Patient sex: M
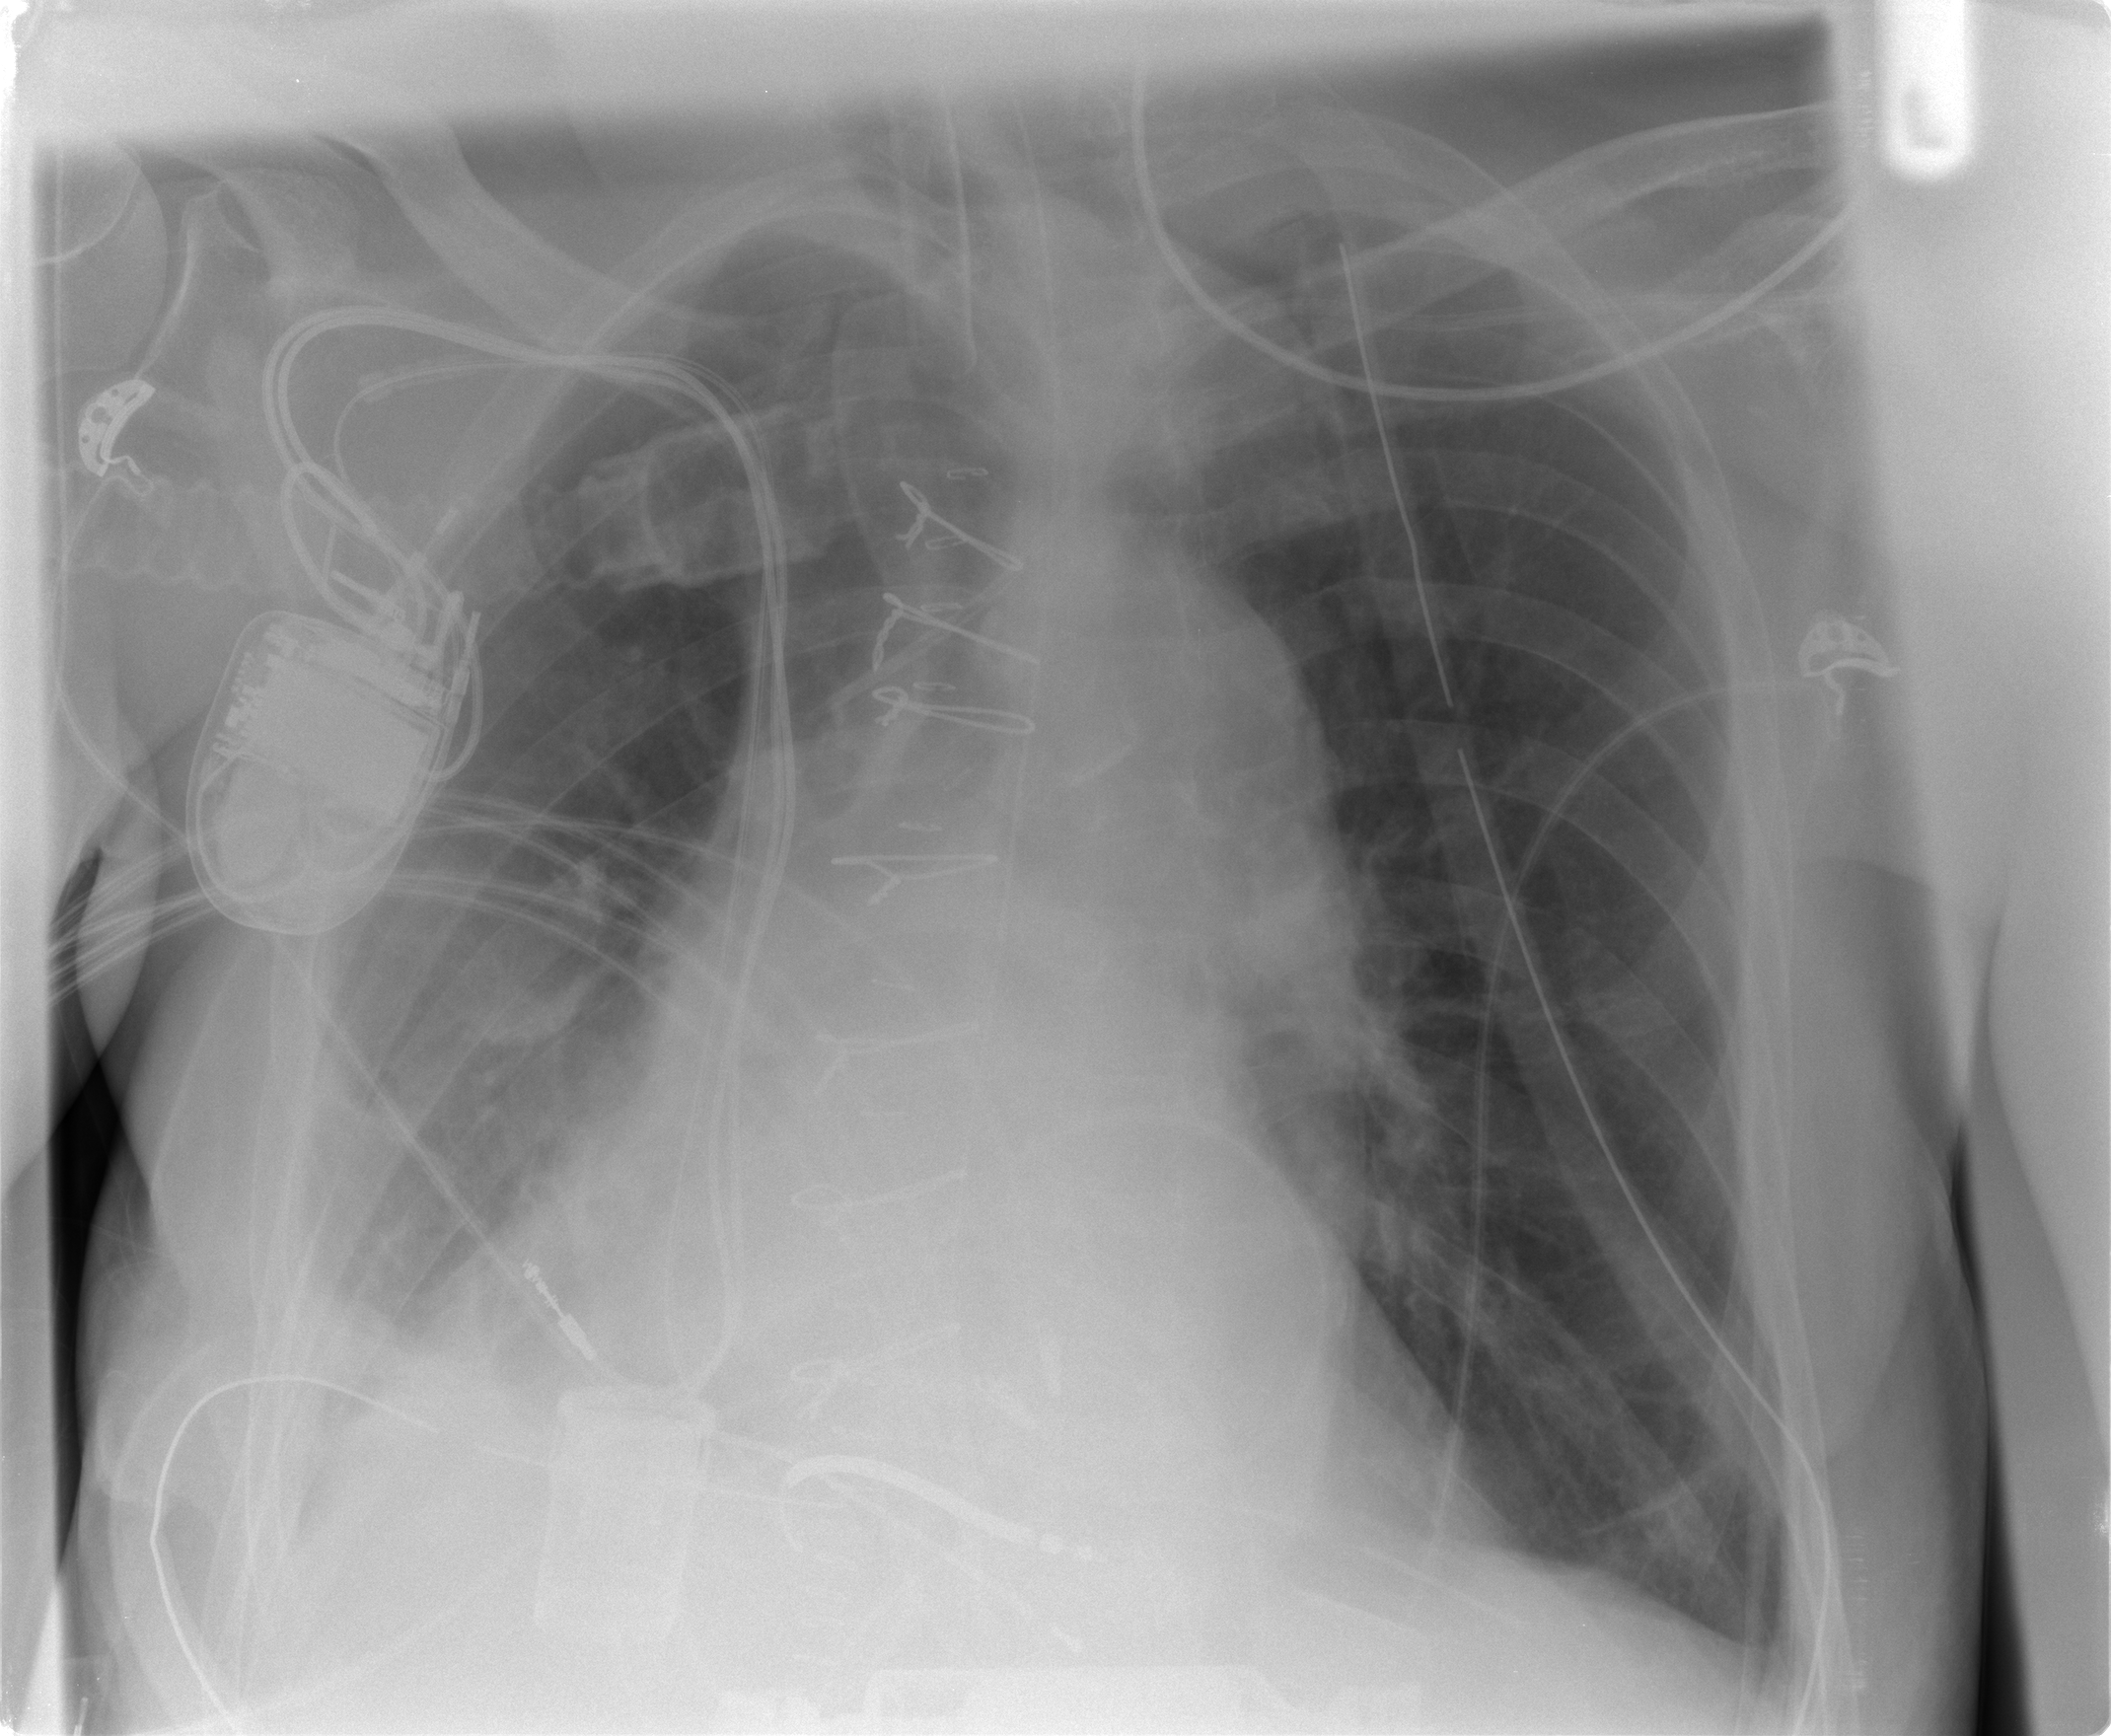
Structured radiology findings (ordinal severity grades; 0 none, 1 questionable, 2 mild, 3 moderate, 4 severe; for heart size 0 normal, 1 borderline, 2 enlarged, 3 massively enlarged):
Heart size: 2
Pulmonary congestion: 0
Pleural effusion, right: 2
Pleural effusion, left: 2
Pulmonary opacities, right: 0
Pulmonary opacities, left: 0
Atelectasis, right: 2
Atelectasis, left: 0